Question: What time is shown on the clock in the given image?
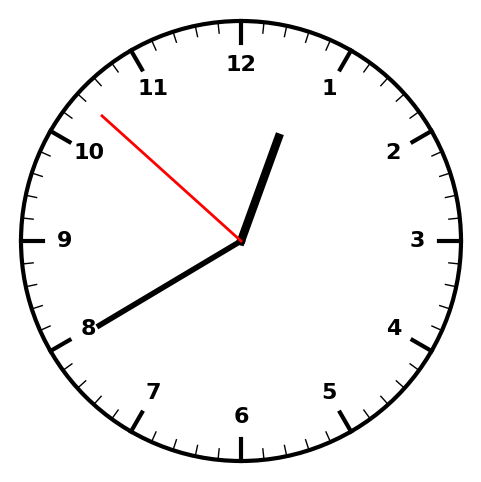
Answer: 12:39:52